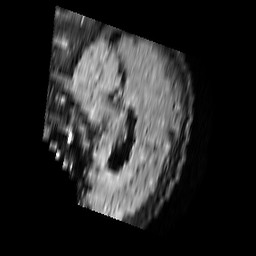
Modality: FLAIR
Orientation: sagittal
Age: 60
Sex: male
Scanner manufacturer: philips
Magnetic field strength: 3 T
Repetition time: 11 s
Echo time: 0.12 s